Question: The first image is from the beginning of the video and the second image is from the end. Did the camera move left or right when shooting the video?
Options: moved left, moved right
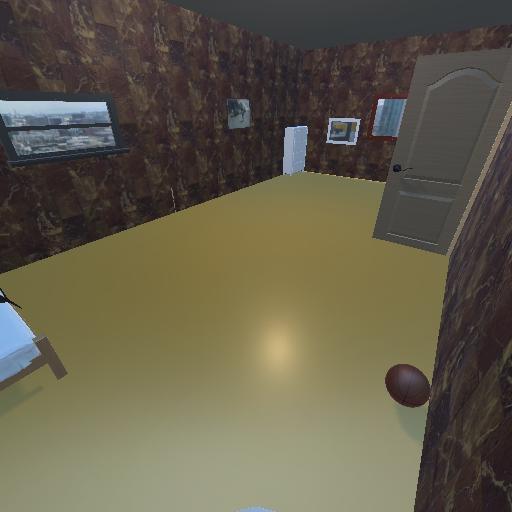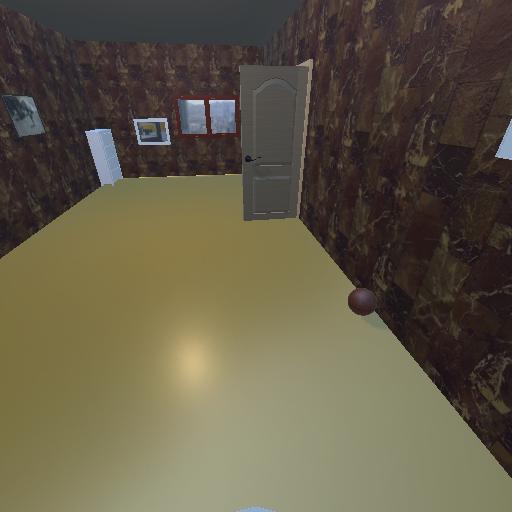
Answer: moved left